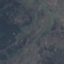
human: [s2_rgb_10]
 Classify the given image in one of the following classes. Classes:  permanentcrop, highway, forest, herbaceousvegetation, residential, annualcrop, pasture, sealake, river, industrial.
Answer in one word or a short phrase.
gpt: HerbaceousVegetation